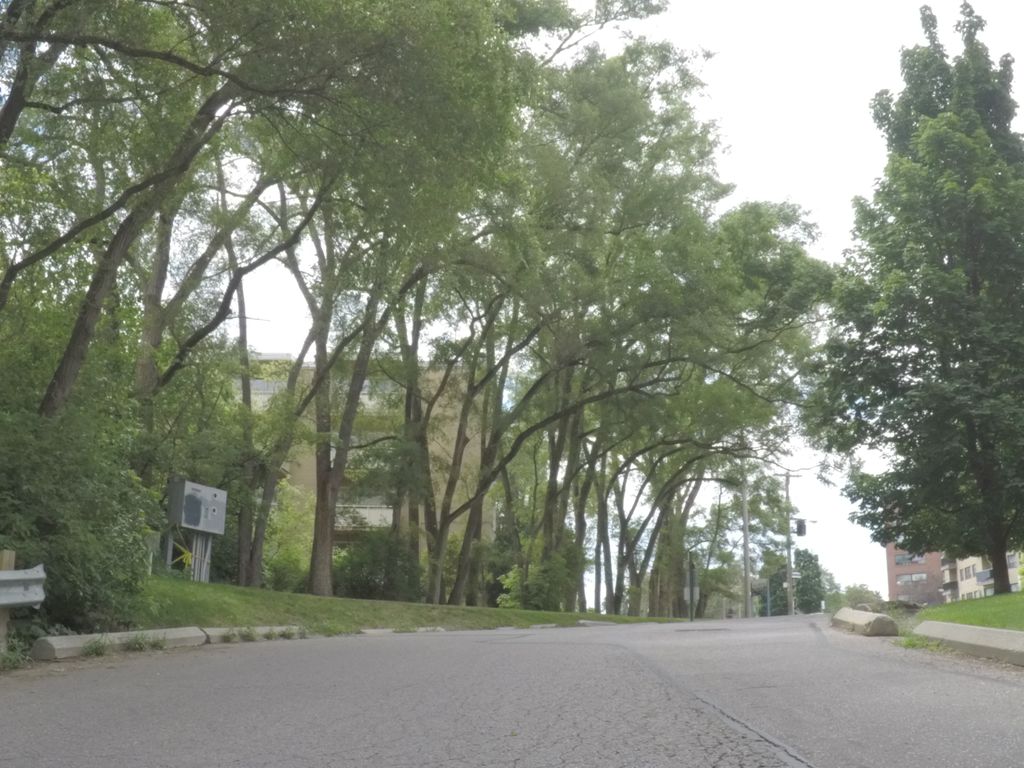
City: toronto